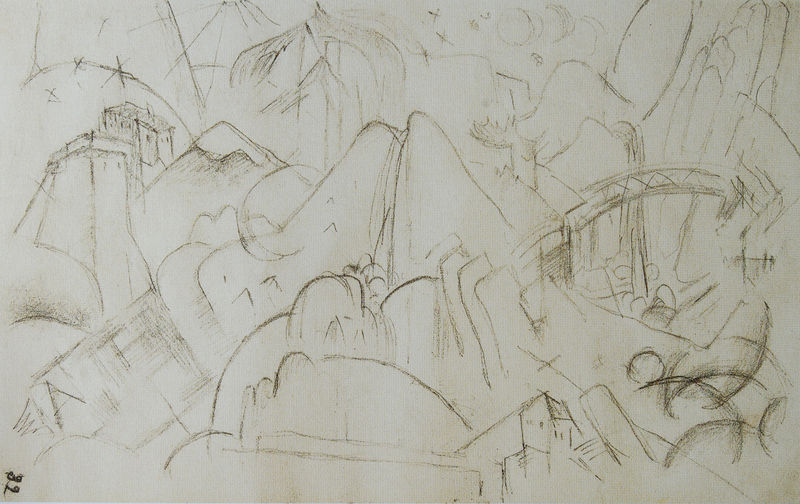
Titel: Berglandschaft mit Brücke (Tirol)
Künstler: Franz Marc
Standort: Kochel am See
Institution: Franz Marc Museum
Schlagwörter: baum, berg, felsen, himmel, vogel, wasser, weiß, wolken, bäume, fluss, kirchner, kubismus, kubistisch, landschaft, ocker, see, stadt, abend, braun, fenster, grau, nacht, schwarz, skizze, tür, zeichnung, dach, gebäude, haus, wolke, beige, expressionismus, wand, signatur, bach, häuser, hügel, natur, vögel, brücke, kirche, sonne, wege, pflanzen, tal, wasserfall, kreis, rund, schrift, papier, türen, studie, abstrakt, berge, gebirge, gipfel, modern, dorf, dächer, formen, grafik, graphik, alm, linien, schlucht, wild, striche, abstraktion, bögen, wände, mond, burg, kreuz, moschee, zwiebelturm, stern, expressionistisch, kegel, alpen, linie, festung, mondsichel, schwarzweiss, sterne, schraffur, radierung, text, buchstaben, durcheinander, schraffiert, bleistift, entwurf, kohlezeichnung, stift, halbkreis, kreuze, zahl, ziffer, städte, kandinsky, vollmond, graphit, dörfer, teichnung, franz marc, marc, geäbude, franz, brüce, bleistiftskizze, gebirege, monde, wxpressionismus, kritzelei, erhebung, munc, 68, 32, mondphasen, mobnd